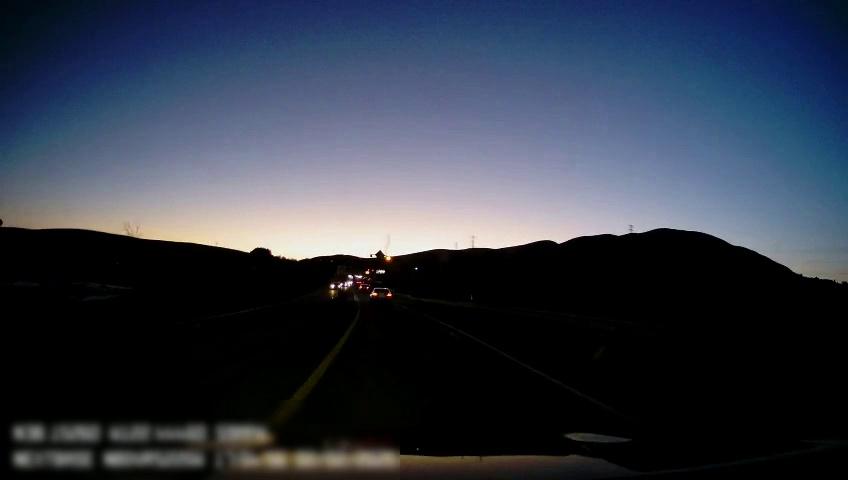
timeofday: Dusk/Dawn/Twilight
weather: Other
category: Drivable Space
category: Drivable Space
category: Vehicles | SUV
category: Vehicles | SUV
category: Vehicles | Car
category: Lanes | Current Lane
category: Lanes | Current Lane
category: Lanes | Opposite Lane
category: Traffic | Signs